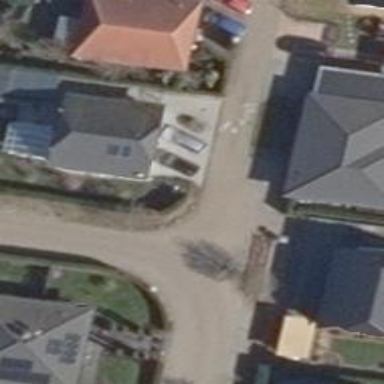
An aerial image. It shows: Asphalt road designated as living street.